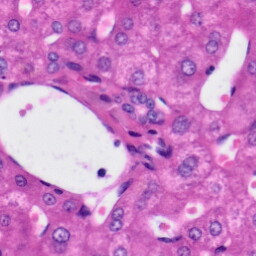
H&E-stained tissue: Liver